Question: I am currently plotting points by DateTime and Value using HighCharts. The points are per minute. Currently, it's drawing a connecting line between the points as can be seen below.

What I'd prefer is to be able to plot a point for each minute inbetween (if there is no value), is this possible with HighCharts? Or would I have to loop through each minute and add it to the data series with a null value?
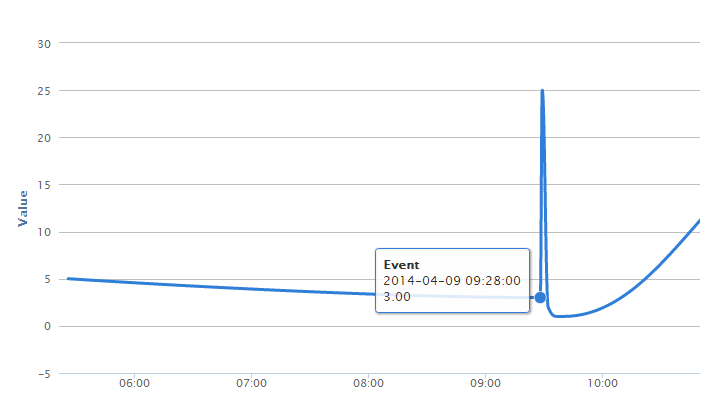
Answer: you can also create an array with every minute in it and then merge that with the values you have ...
or you use the method, that you suggested. I found using an "empty" array easier.